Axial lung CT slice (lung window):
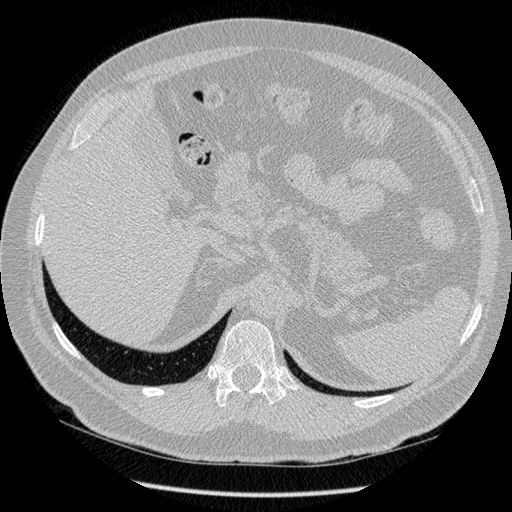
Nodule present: no